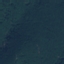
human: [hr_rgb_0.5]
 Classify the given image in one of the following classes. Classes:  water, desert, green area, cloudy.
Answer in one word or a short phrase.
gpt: green area